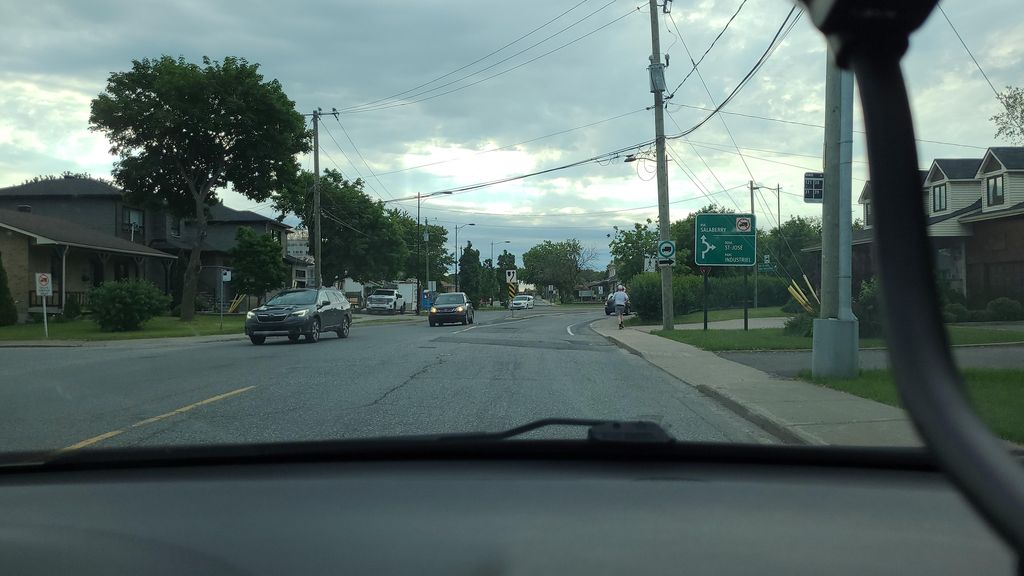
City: montreal